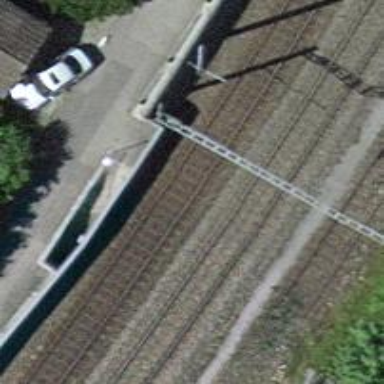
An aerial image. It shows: Railway bridge with electrified contact line. There is one track on the bridge.